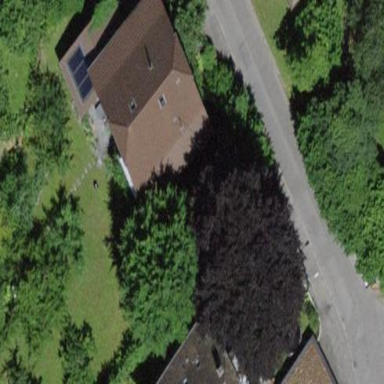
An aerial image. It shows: Half-hipped roof house.